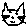
Label: cat